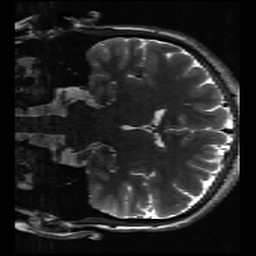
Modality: inplaneT2
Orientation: coronal